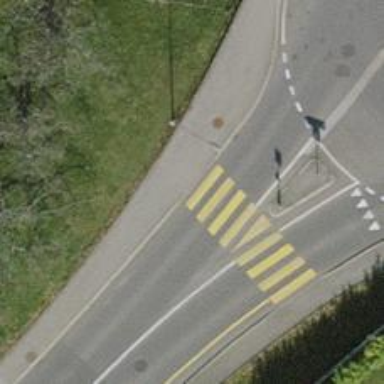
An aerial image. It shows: Kerb barrier.